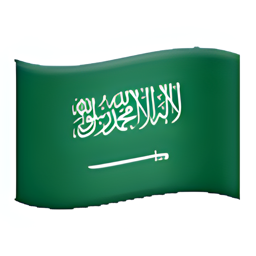
Name: flag for saudi arabia
Emoji: 🇦🇸
Group: Flags
Sub-group: country-flag